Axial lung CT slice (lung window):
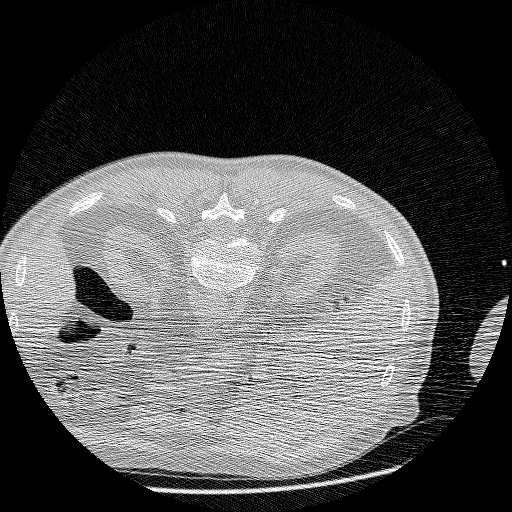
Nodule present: no